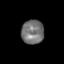
Tissue: skin
Cell type: Epithelial cells
Senescence score: 0.6969
Nuclear area (px): 536
Mean DAPI intensity: 115.356